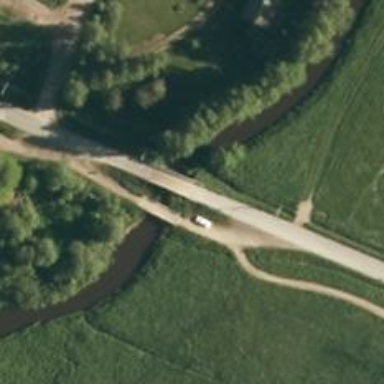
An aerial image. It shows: Unclassified road on bridge.